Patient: sex F, age 54
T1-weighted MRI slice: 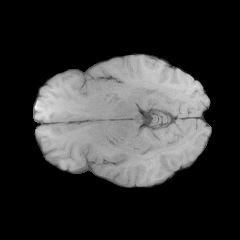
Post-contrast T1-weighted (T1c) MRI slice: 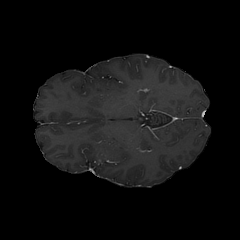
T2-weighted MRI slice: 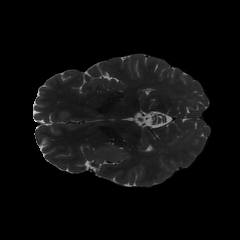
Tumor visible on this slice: yes
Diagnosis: Astrocytoma, IDH-wildtype
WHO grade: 3